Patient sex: F
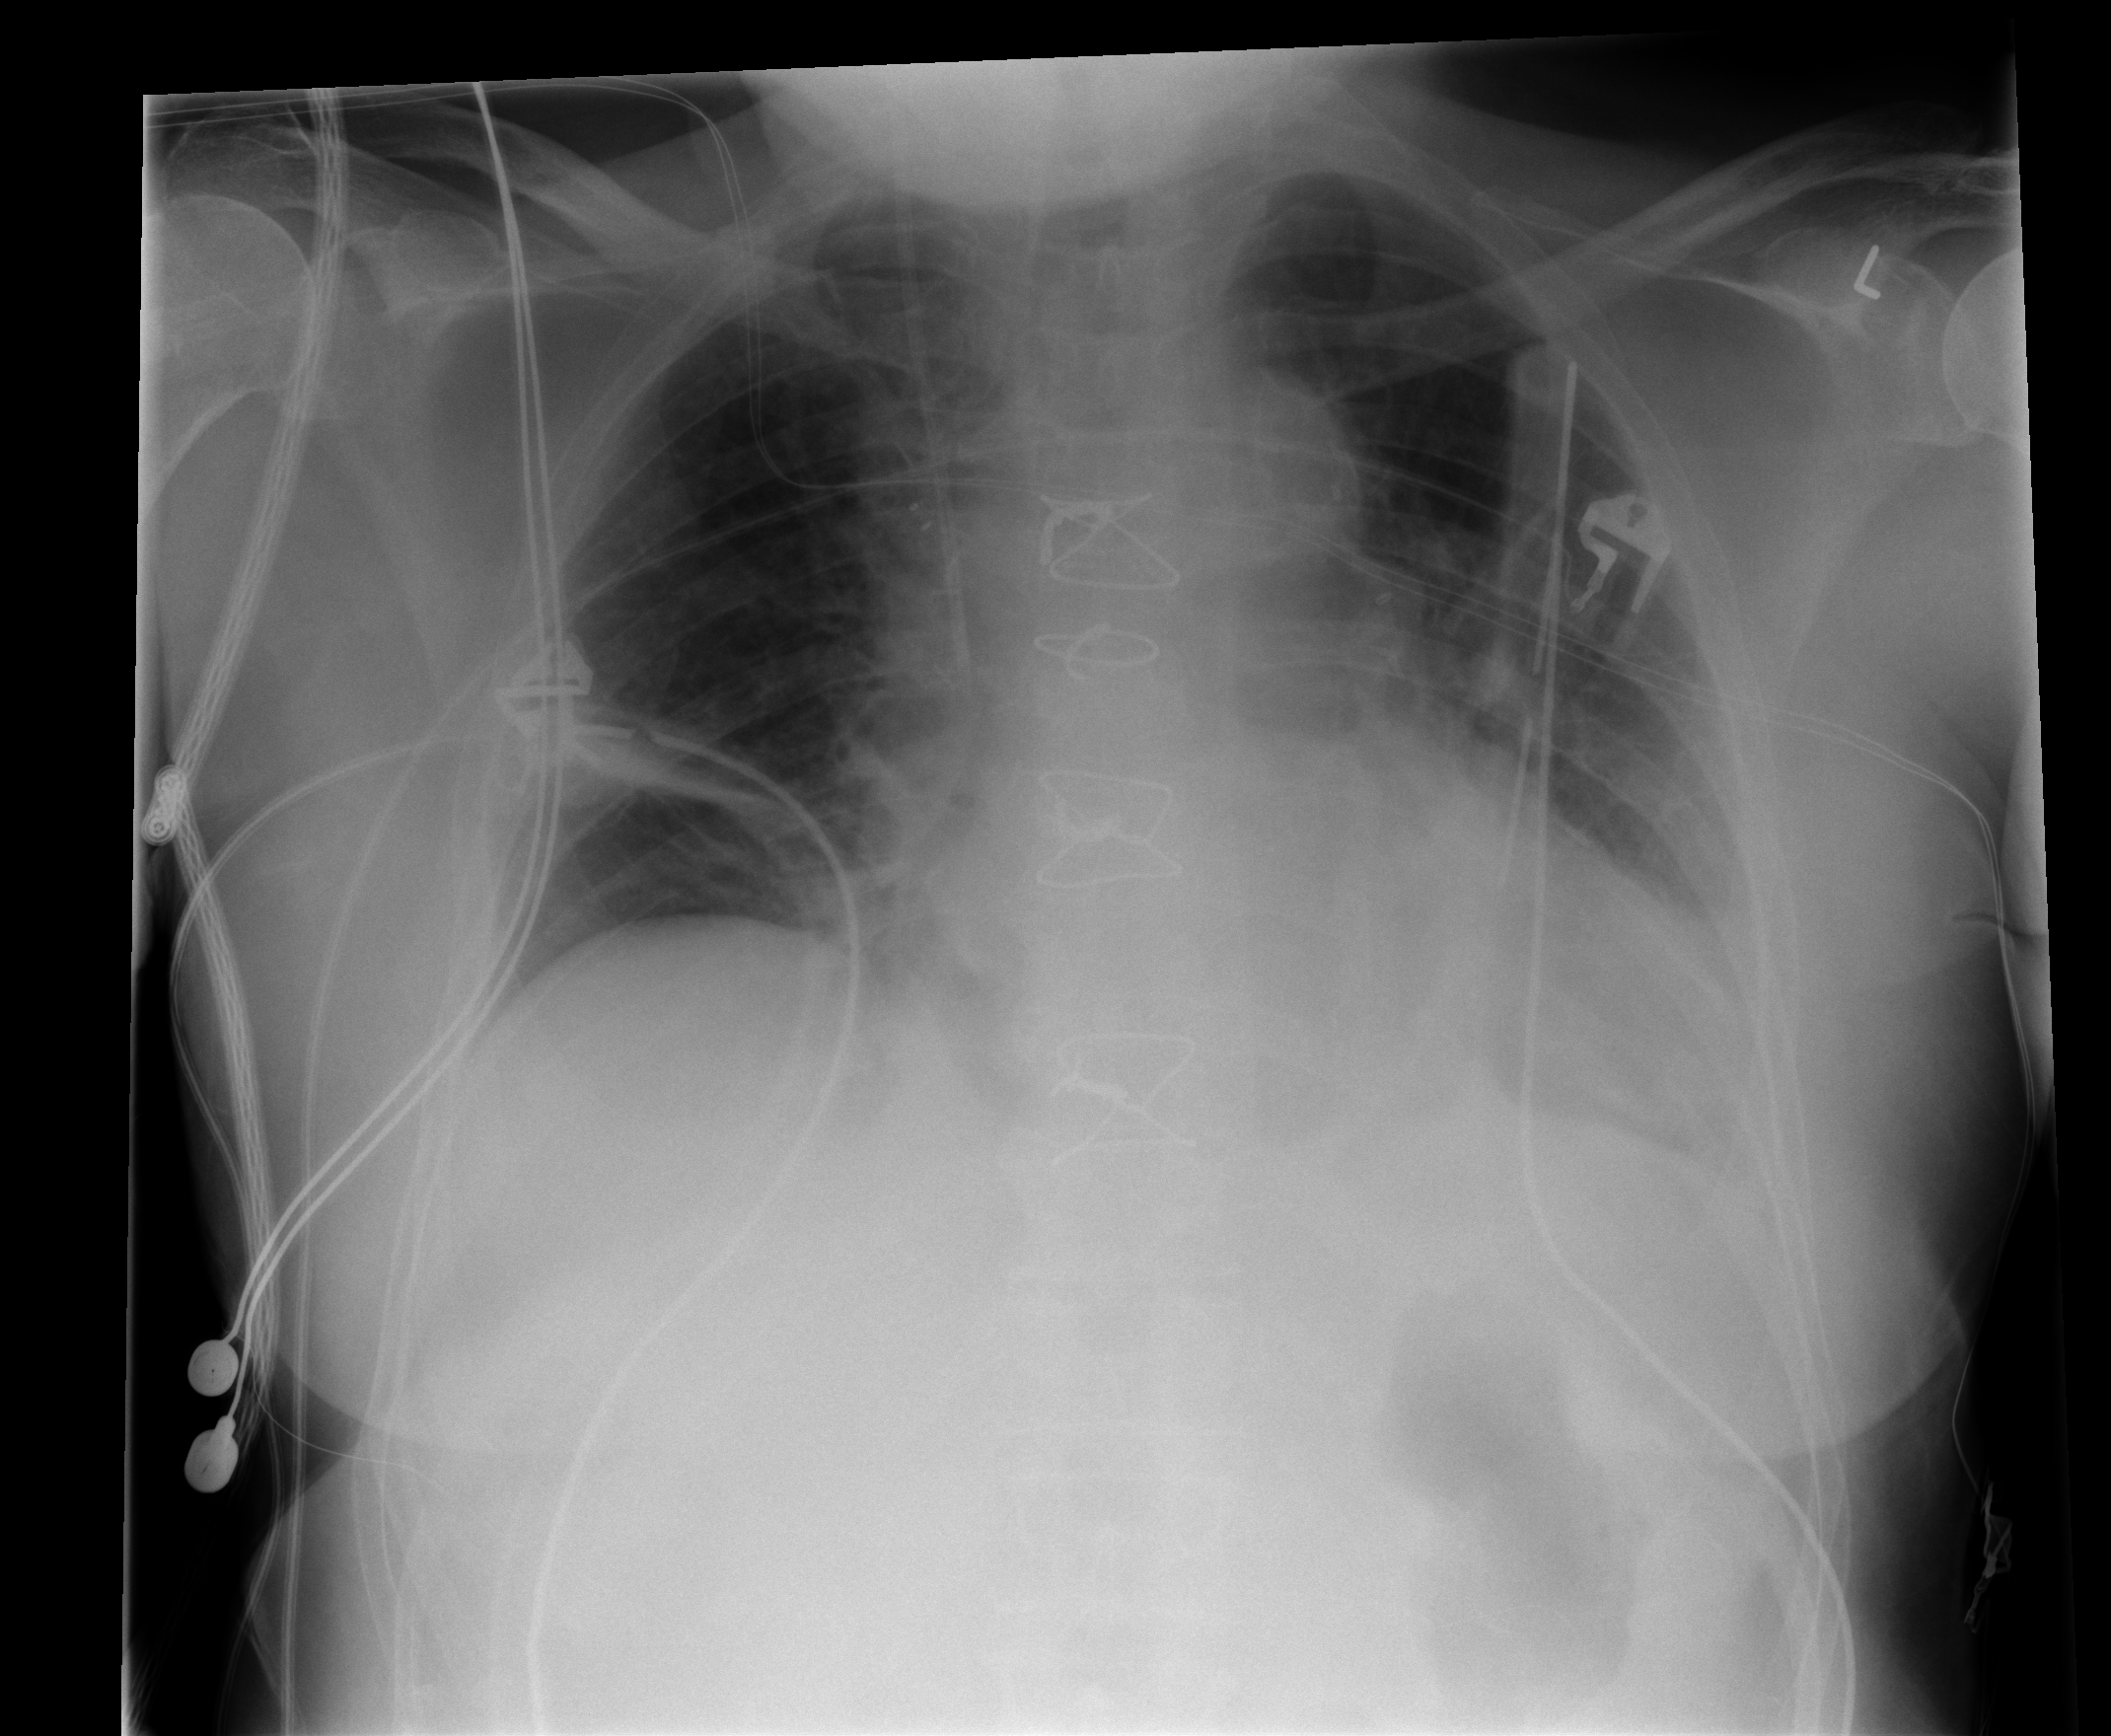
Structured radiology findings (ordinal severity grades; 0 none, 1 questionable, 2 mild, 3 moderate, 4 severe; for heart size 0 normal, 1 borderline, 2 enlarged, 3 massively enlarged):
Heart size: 1
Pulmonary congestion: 2
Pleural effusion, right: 0
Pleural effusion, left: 0
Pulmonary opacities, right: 0
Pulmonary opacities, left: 0
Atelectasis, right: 2
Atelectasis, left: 1